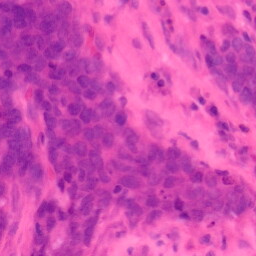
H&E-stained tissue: Colon